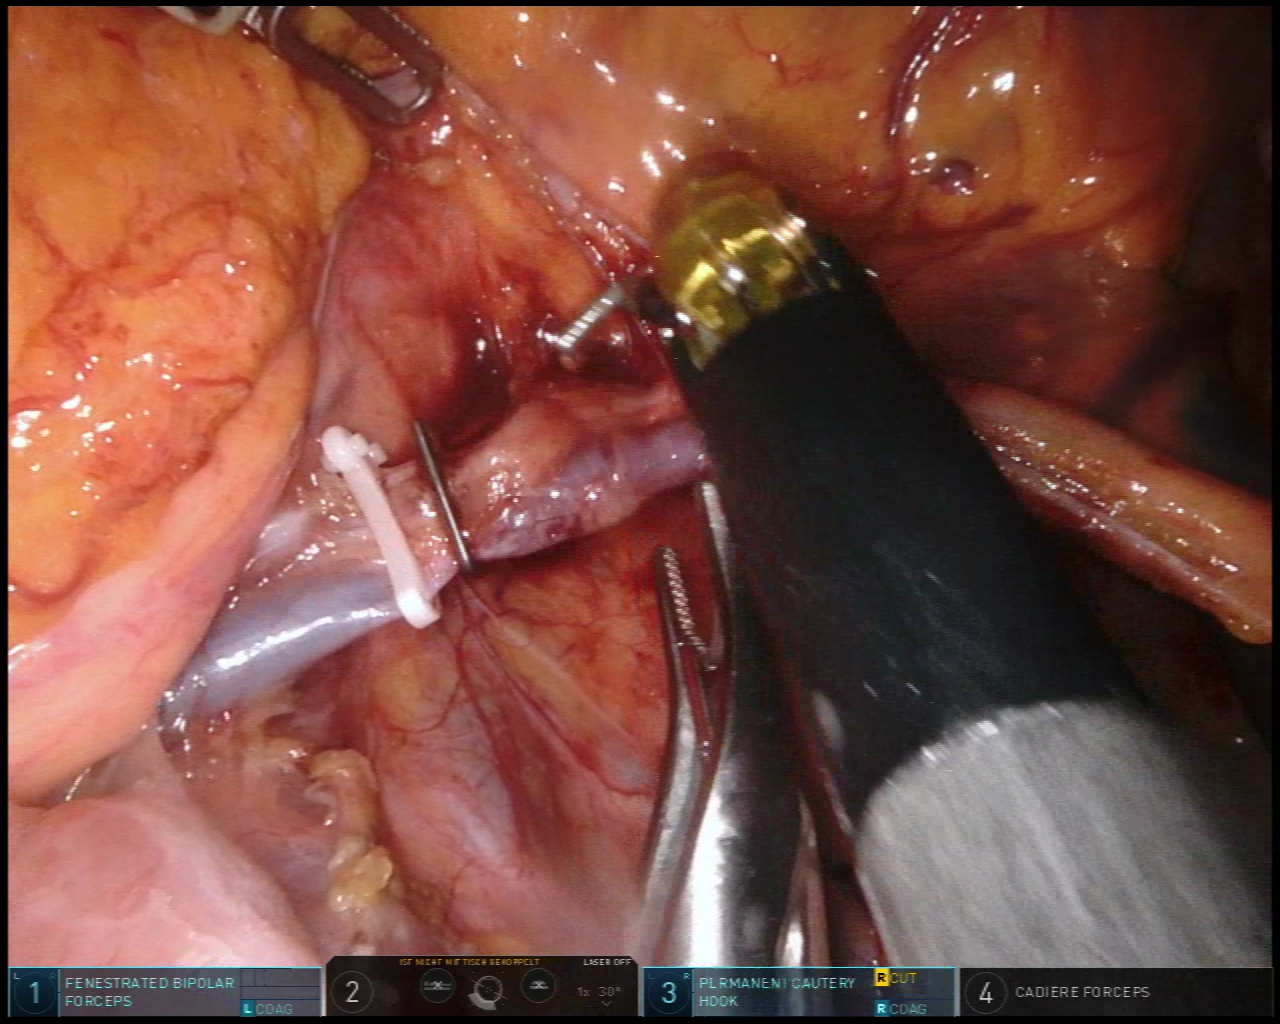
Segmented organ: intestinal_veins
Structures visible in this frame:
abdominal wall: no
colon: no
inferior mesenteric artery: no
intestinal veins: yes
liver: no
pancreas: no
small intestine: yes
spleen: no
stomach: no
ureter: no
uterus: no
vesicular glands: no